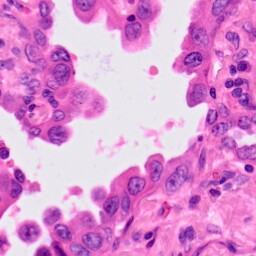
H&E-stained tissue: Lung